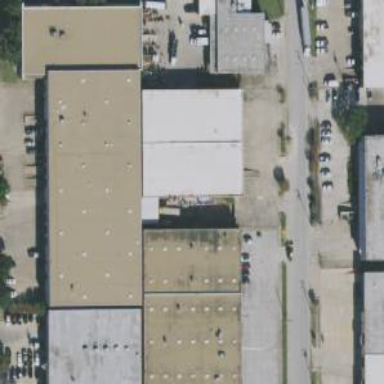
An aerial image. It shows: Warehouse building.